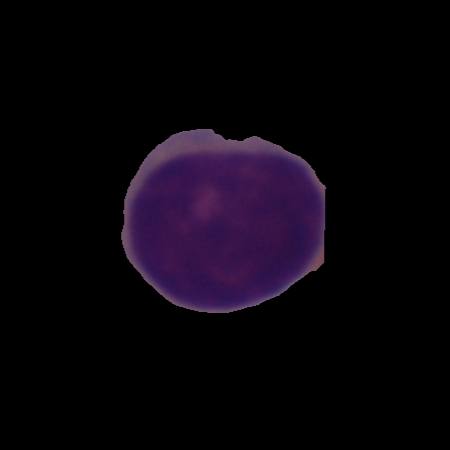
Label: cancer